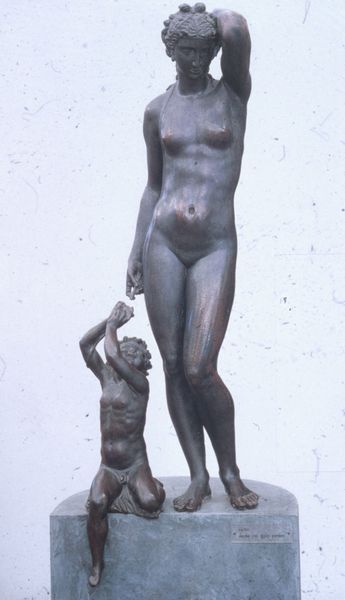
Titel: Danae mit dem Perseusknaben
Künstler: Benvenuto Cellini
Institution: Florenz, Bargello
Schlagwörter: akt, kopf, mann, nackt, sitzen, brust, busen, frau, marmor, dame, arm, arme, sockel, stehen, stein, hals, schlank, figur, haare, stehend, kind, mutter, locken, skulptur, statue, beine, bein, füße, schrift, klein, baby, metall, nabel, bauch, bronze, maillol, nackte, junge, bauchnabel, knie, geschlossen, foto, penis, schild, knabe, knien, angewinkelt, achsel, flehen, erhoben, venus, guss, staue, platik, bittend, hare, woman, musken, navbel, oberschenkeöl